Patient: sex M, age 58
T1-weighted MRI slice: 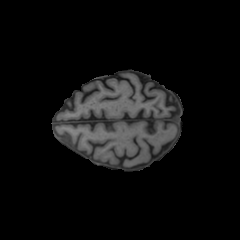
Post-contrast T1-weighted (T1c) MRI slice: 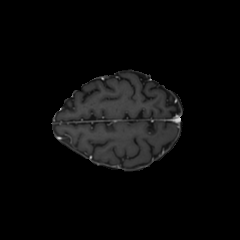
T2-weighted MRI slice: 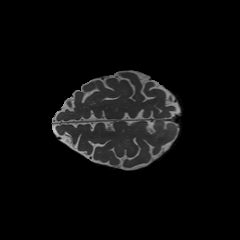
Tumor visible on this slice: no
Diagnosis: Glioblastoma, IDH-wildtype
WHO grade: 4